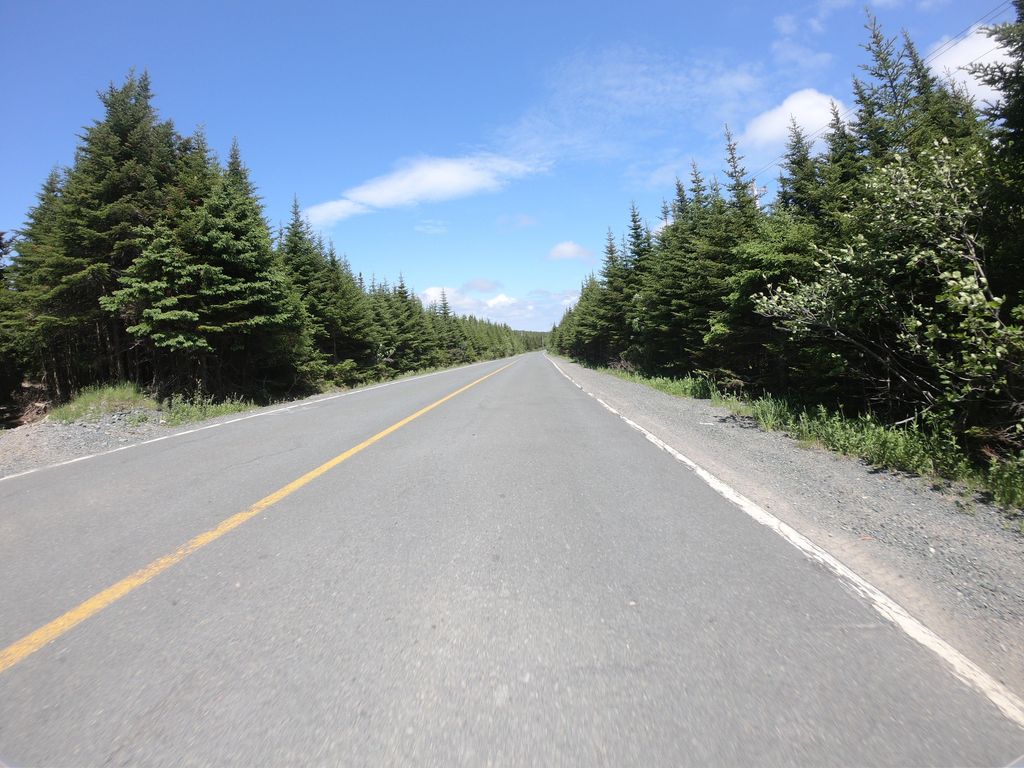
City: st_johns